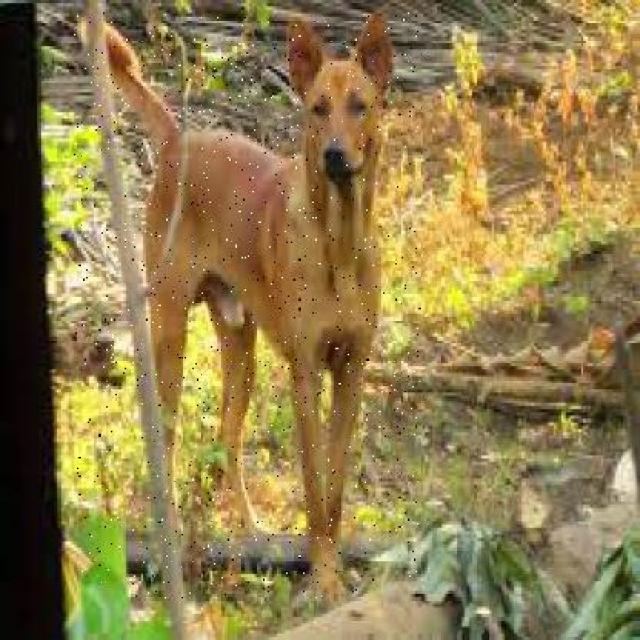
Healthy canine skin — no visible lesions, inflammation, or abnormalities. The skin and coat appear normal.